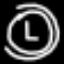
Label: clock